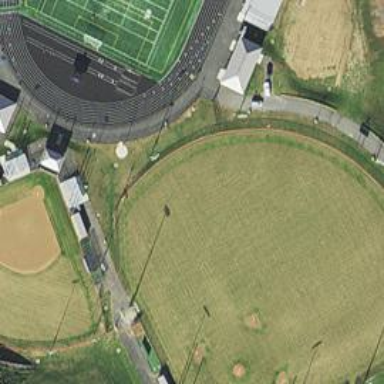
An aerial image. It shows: Baseball pitch enclosed by fence.